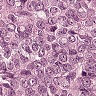
Metastatic tissue present: yes